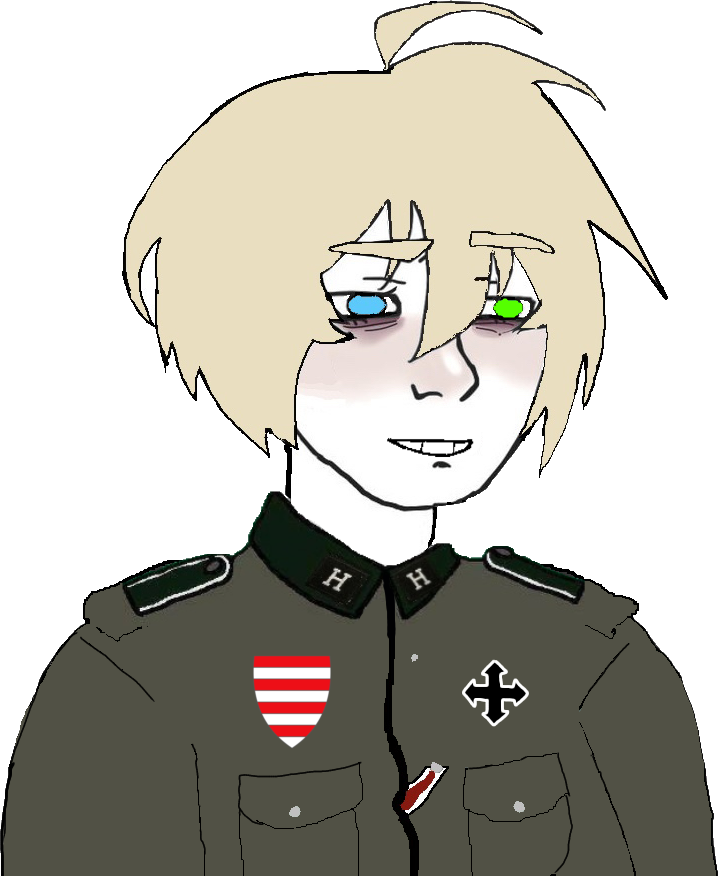
Label: 5_Twinkjak